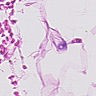
Metastatic tissue present: no